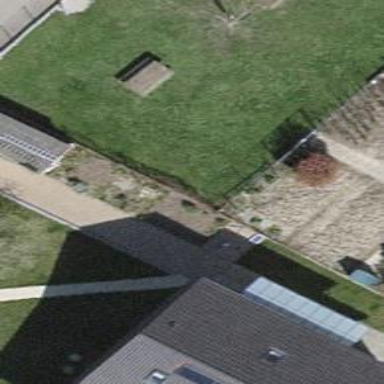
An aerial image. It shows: Vegetable garden in the leisure land area.